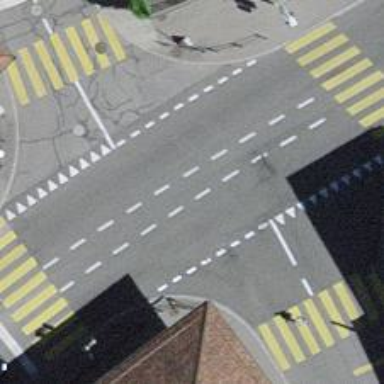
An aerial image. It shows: Road with traffic signals.